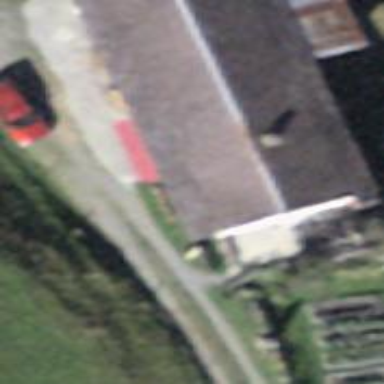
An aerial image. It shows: Farm building.